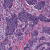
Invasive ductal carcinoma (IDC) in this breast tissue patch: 1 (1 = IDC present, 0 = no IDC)